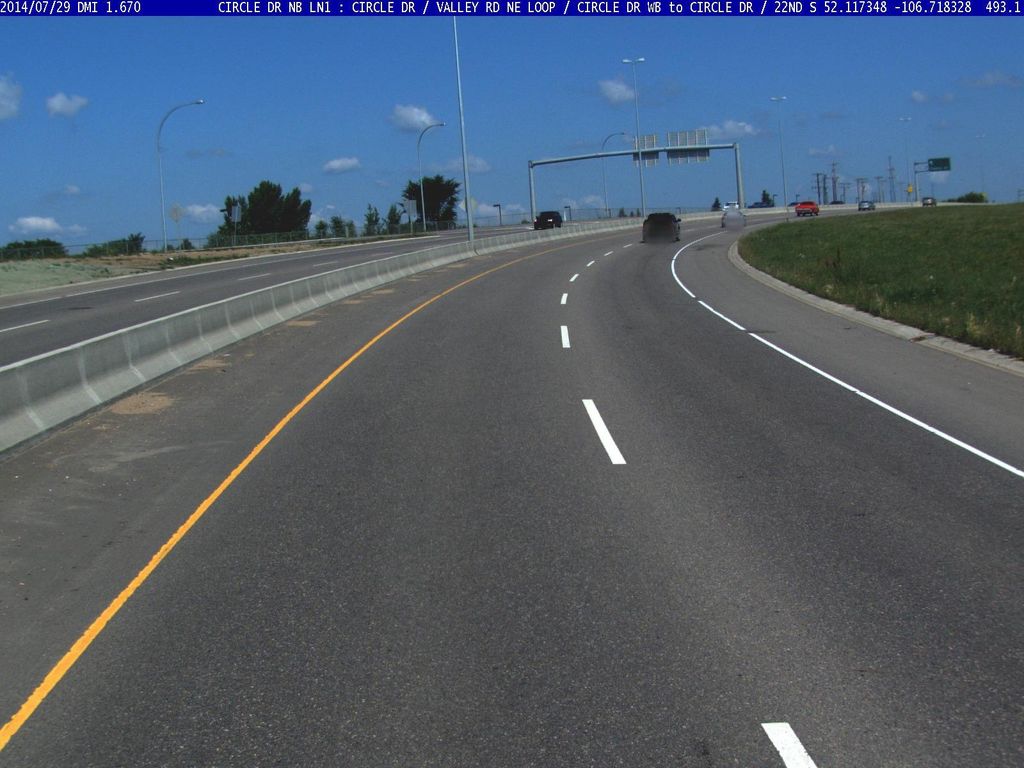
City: saskatoon